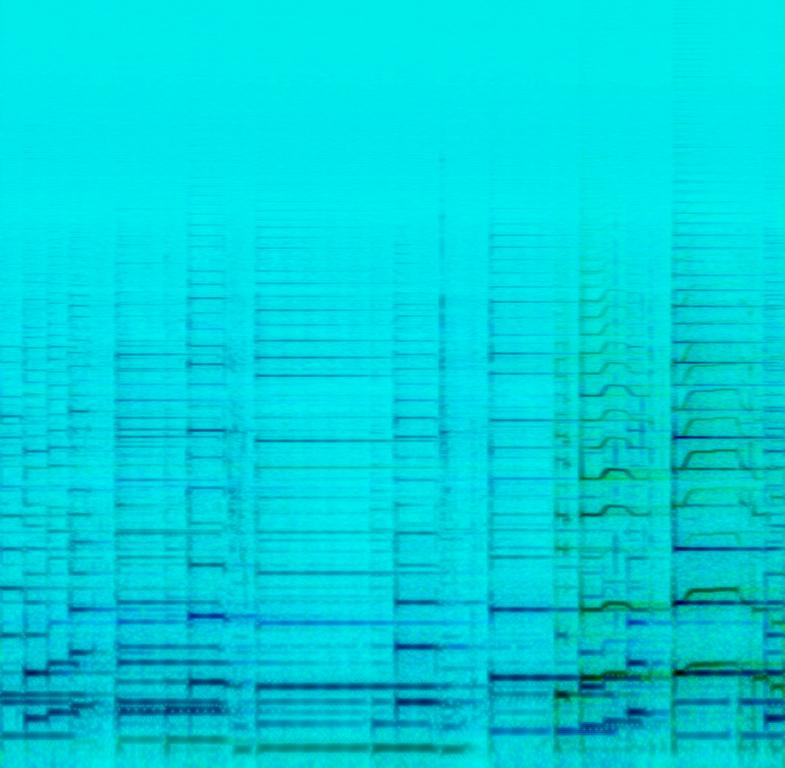
The low quality recording features an electric guitar melody playing in the left channel only in the first half of the loop. At the very end of the loop, the second electric guitar melody appears in the right channel of the stereo image, which makes the stereo image more balanced. It sounds mellow, soft and passionate. The recording is a bit noisy.